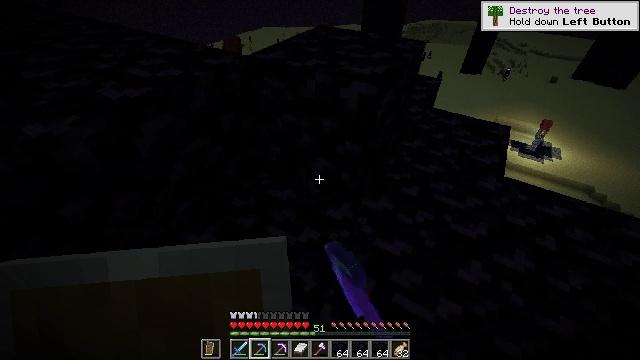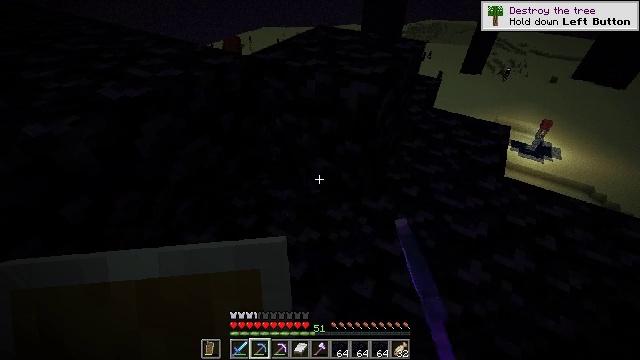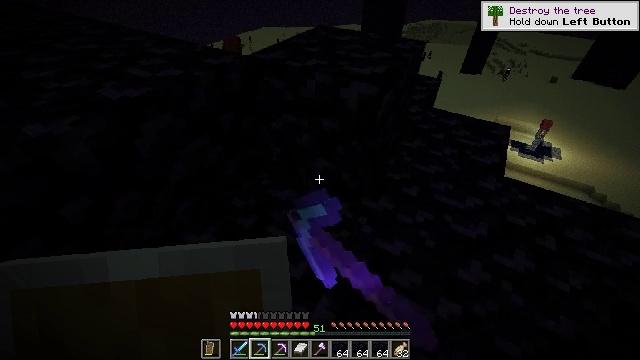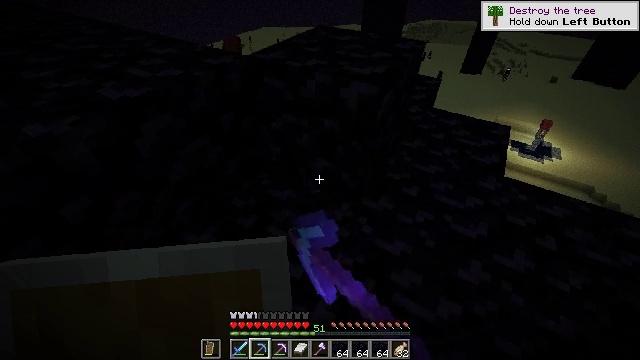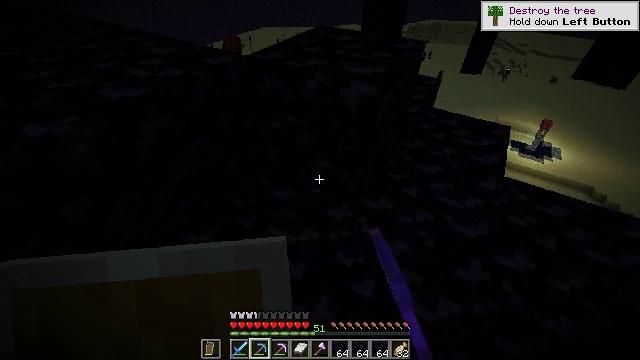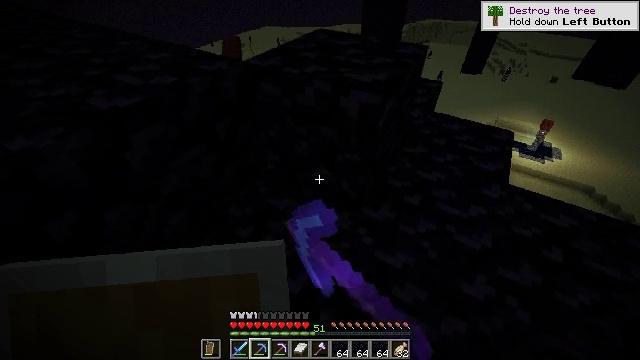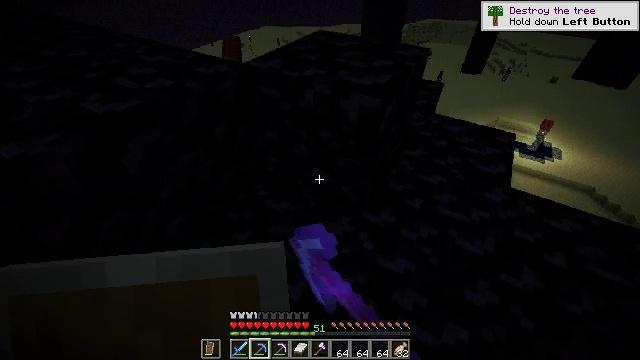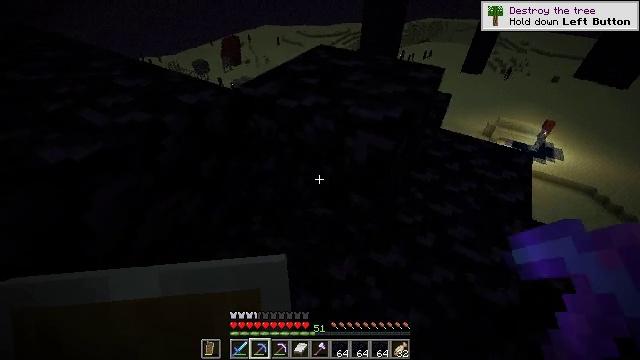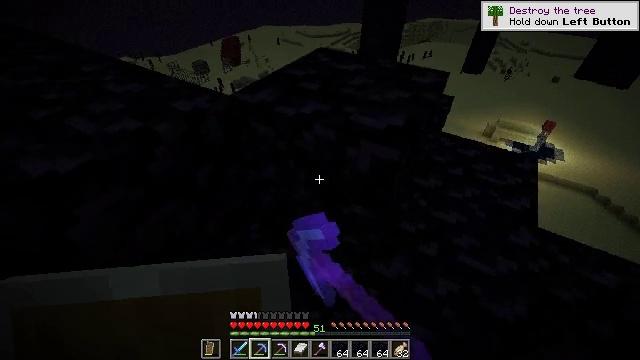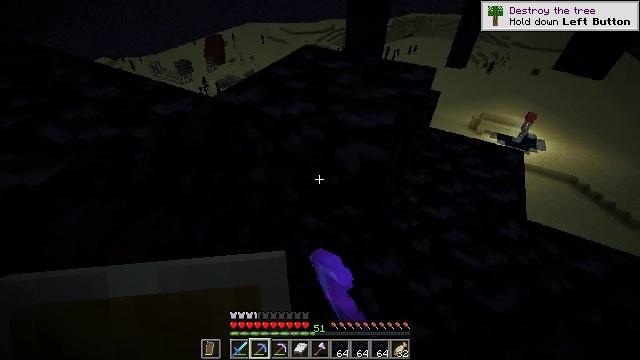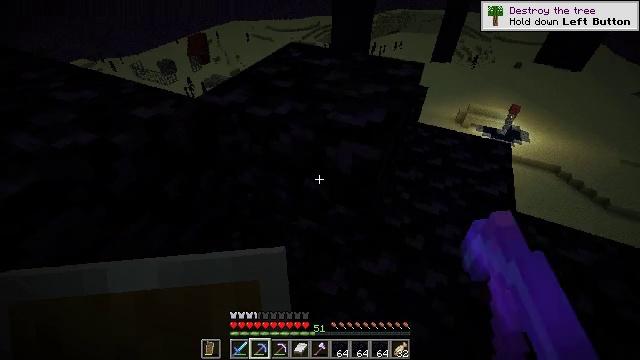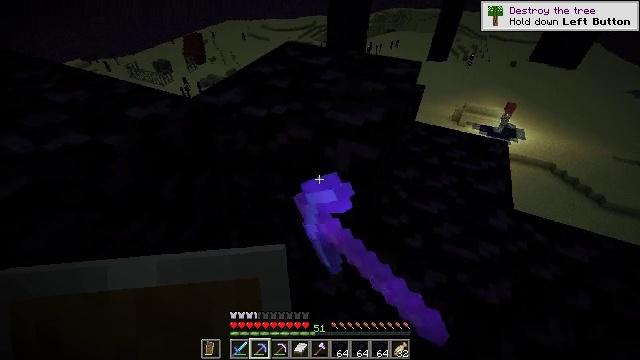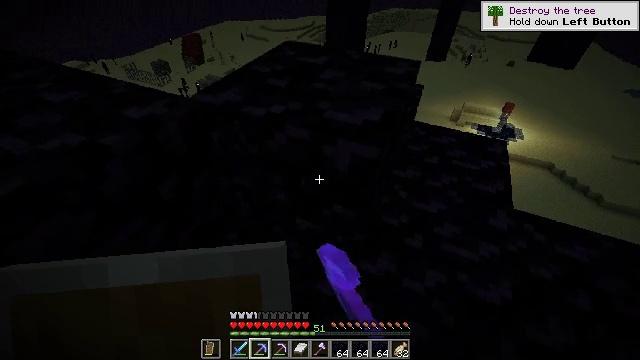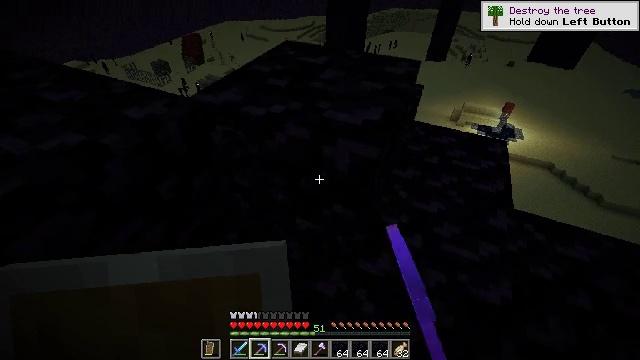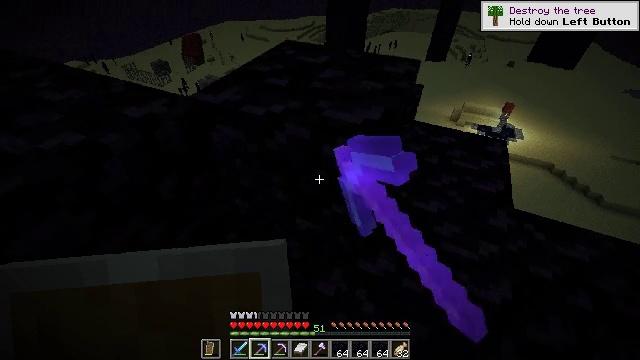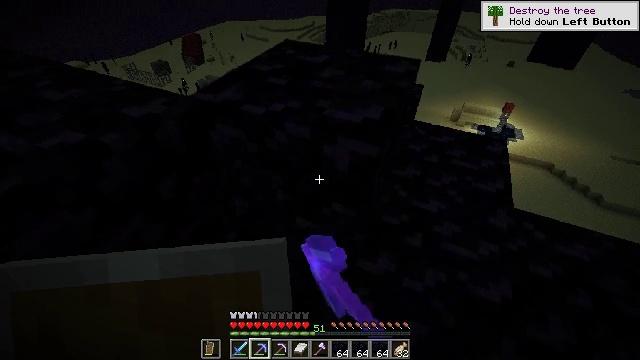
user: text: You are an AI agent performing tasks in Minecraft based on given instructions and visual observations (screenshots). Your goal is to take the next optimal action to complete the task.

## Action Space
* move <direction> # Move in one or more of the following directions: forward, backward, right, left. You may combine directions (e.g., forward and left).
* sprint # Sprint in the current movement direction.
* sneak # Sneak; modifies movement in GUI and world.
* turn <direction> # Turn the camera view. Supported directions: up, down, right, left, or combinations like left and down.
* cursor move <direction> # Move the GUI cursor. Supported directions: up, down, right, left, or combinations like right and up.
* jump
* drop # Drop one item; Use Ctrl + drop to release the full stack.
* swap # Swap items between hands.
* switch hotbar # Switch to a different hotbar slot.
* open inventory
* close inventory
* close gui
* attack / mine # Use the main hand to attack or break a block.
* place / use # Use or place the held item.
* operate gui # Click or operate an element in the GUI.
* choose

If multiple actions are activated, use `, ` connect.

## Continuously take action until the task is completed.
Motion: motion action
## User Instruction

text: Break the obsidian using a diamond or netherite pickaxe.
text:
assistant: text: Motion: attack / mine
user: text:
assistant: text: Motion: attack / mine
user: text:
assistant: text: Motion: attack / mine
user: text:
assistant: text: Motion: attack / mine
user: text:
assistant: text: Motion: move forward, attack / mine
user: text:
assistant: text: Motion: move forward, attack / mine
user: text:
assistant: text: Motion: move forward, attack / mine
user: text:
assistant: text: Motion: attack / mine
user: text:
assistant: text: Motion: turn right, attack / mine
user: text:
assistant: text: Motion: turn right, attack / mine
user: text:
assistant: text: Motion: attack / mine
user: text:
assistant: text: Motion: attack / mine
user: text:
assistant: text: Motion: attack / mine
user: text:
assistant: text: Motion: attack / mine
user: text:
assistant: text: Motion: attack / mine
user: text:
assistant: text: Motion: attack / mine
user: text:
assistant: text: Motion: attack / mine
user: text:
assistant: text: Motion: attack / mine
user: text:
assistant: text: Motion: attack / mine
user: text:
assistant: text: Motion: attack / mine
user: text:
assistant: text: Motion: attack / mine
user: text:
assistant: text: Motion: attack / mine
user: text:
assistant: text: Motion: attack / mine
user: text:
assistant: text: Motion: attack / mine
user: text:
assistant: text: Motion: attack / mine
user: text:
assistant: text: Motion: attack / mine
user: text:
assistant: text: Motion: attack / mine
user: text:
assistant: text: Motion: attack / mine
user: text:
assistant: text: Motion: attack / mine
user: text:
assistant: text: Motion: attack / mine